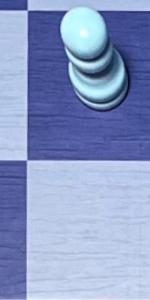
Label: Empty